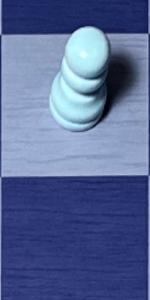
Label: Empty